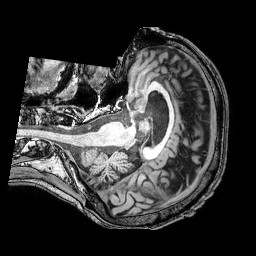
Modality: T1w
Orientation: axial
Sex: male
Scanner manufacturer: philips
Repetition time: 0.008093 s
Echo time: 0.0037 s